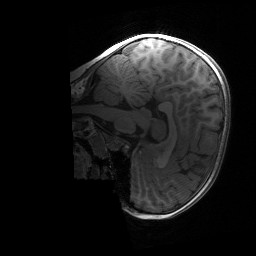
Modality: T1w
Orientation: sagittal
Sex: female
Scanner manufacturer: siemens
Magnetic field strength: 3 T
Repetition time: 1.9 s
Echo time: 0.00243 s